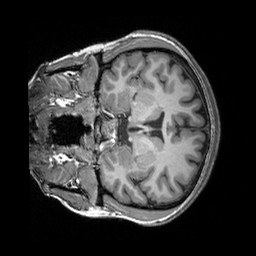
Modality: T1w
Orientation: coronal
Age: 31
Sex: female
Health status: healthy
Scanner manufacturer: siemens
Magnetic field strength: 3 T
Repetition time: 2.3 s
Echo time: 0.00303 s